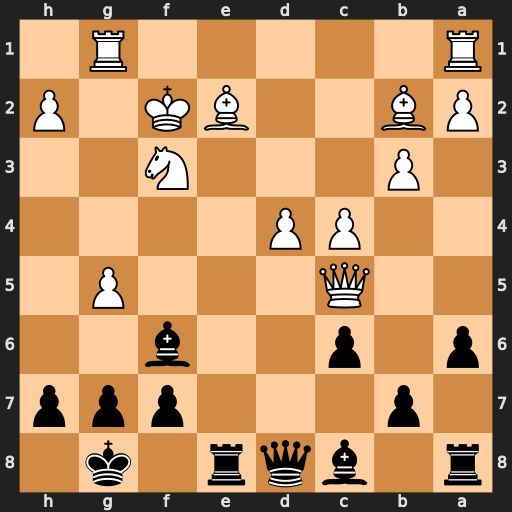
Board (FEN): r1bqr1k1/1p3ppp/p1p2b2/2Q3P1/2PP4/1P3N2/PB2BK1P/R5R1
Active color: b
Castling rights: -
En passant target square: -
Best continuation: Be7 Qe5 Bd6 Qxe8+ Qxe8